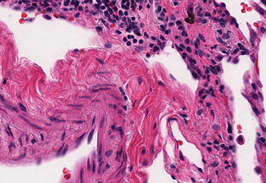
Tumor epithelial tissue: no
Tumor-associated stroma tissue: yes
Normal tissue: no